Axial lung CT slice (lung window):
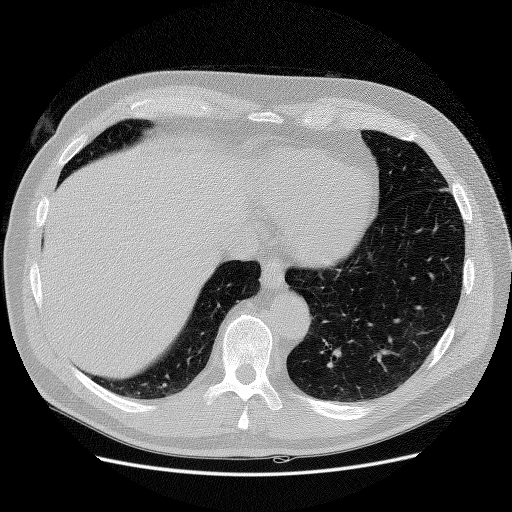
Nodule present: no